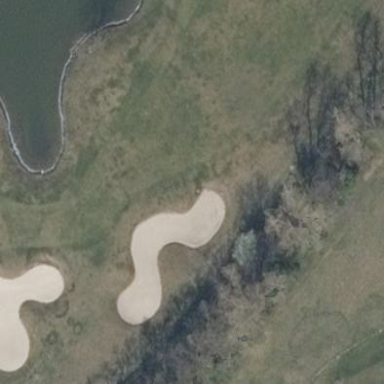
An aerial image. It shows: Sandy area is golf bunker.